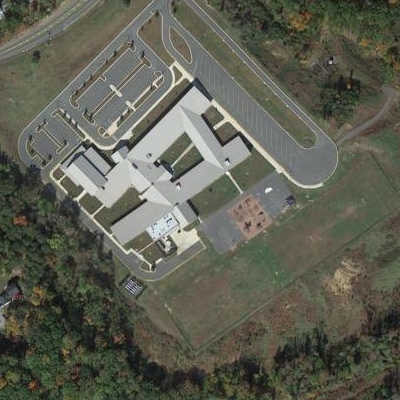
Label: cIndustry